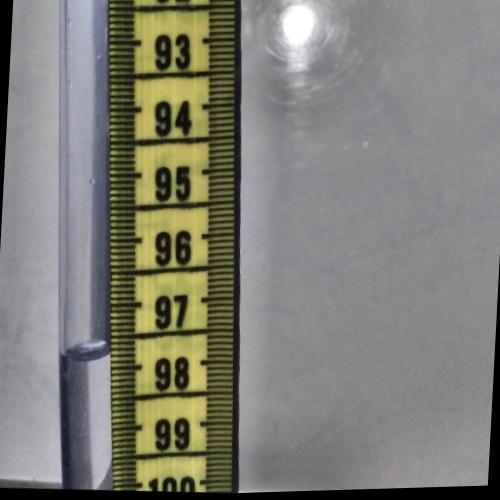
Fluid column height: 97.8 cm